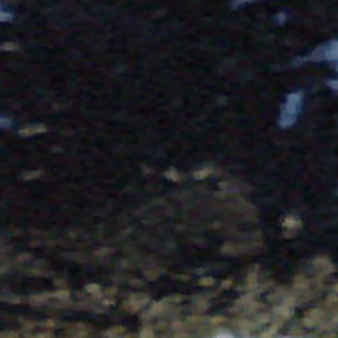
Label: other